Interaction volume radius: 10 \u00c5
Interaction volume height: 15 \u00c5
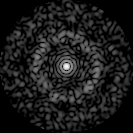
Disorder parameter: 0.8701